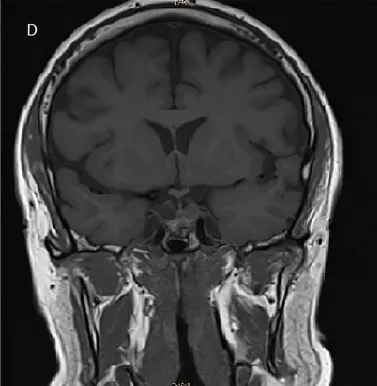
After. Treatment with capecitabine and temozolomide. (D) Post-CAPTEM coronal image shows a decrease in size of the lesion, more prominent at the right level.
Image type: radiology (mri)